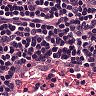
Metastatic tissue present: no